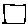
Label: square